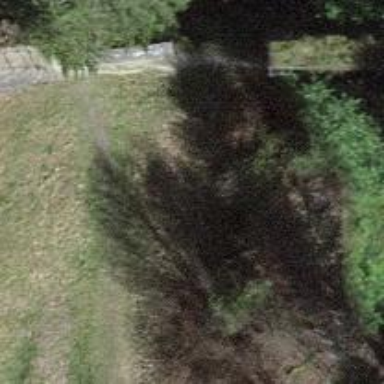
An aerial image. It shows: Path.